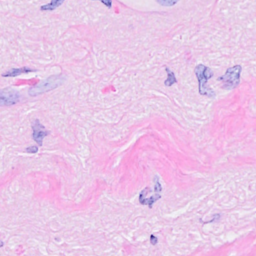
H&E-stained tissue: Breast